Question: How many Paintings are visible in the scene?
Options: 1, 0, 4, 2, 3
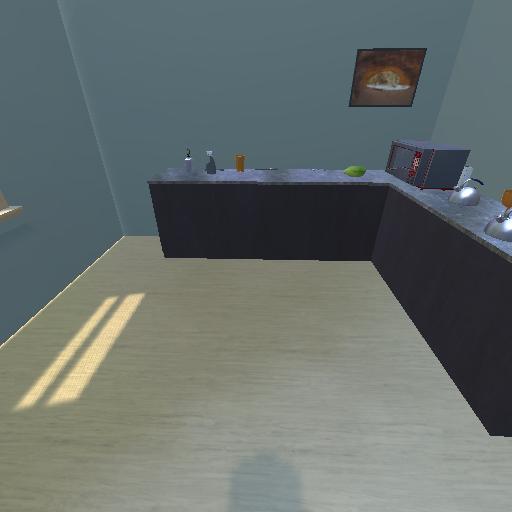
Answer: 1